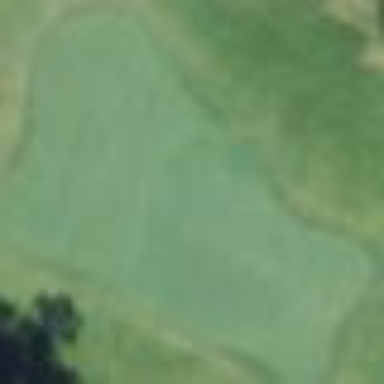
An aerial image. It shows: Picturesque green golfing area with grass land use.